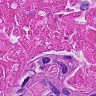
Metastatic tissue present: yes